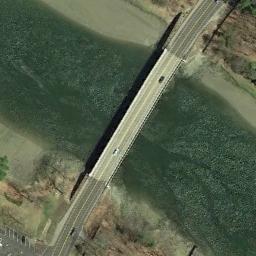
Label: bridge